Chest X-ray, AP view. Patient: 27 years old, sex F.
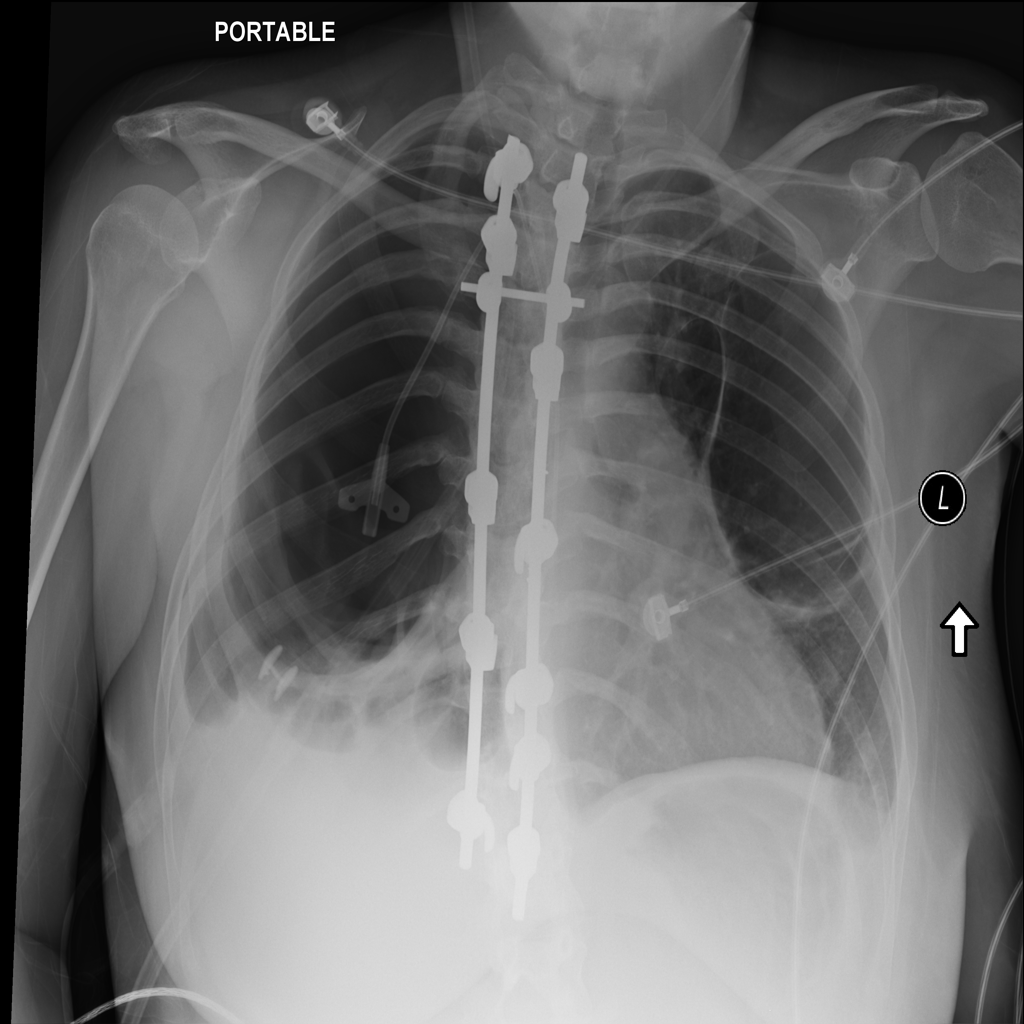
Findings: Pleural_Thickening